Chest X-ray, PA view. Patient: 49 years old, sex F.
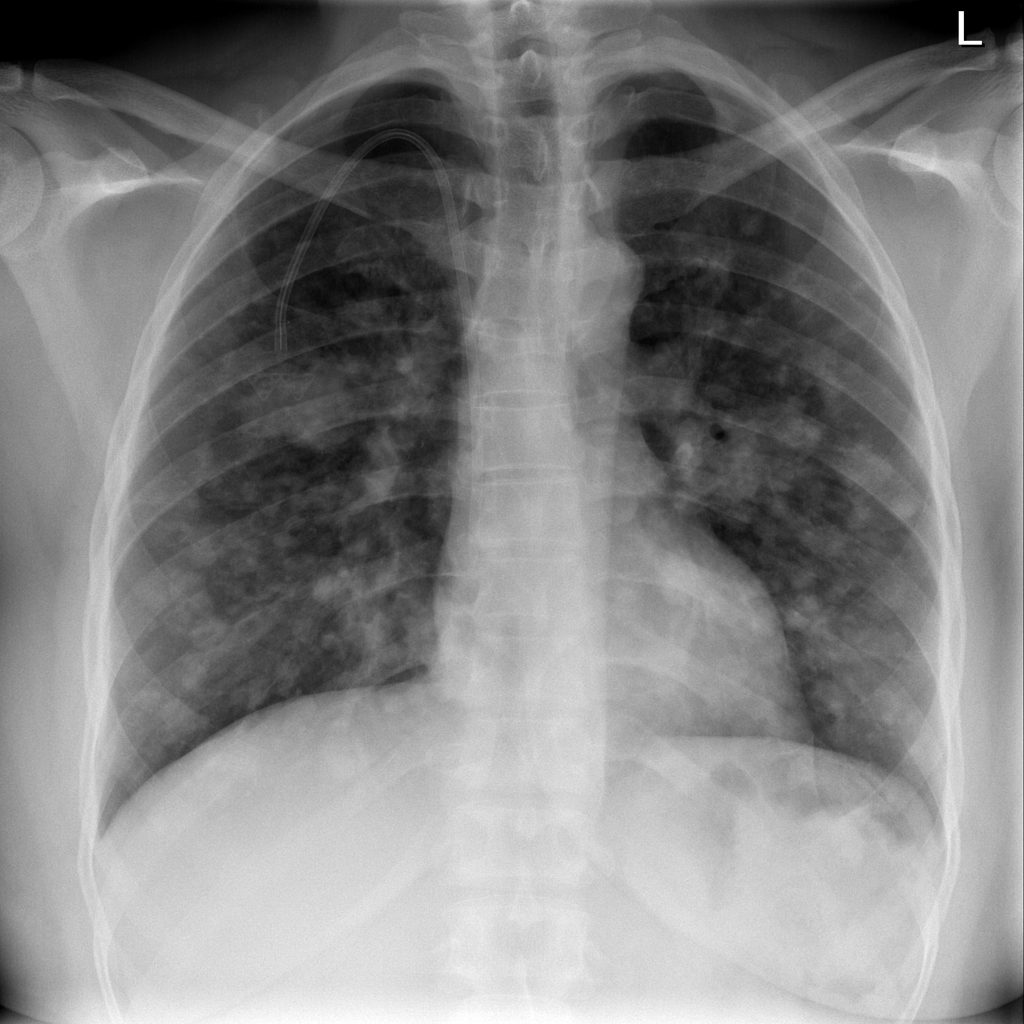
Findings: Mass, Nodule